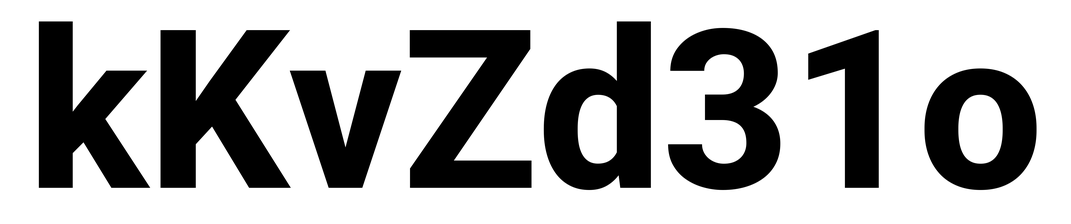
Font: Roboto_ExtraBold